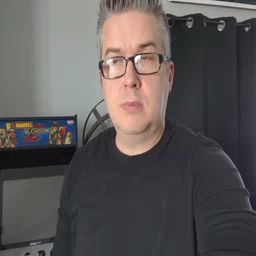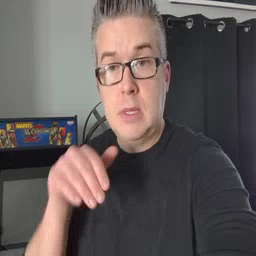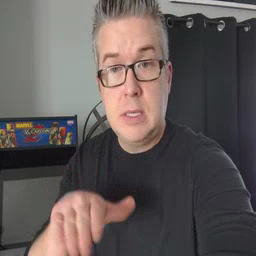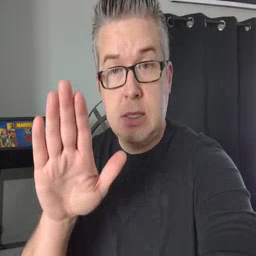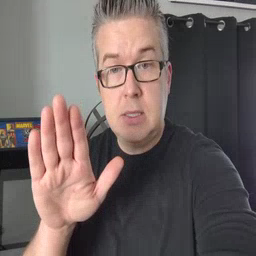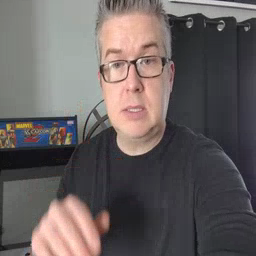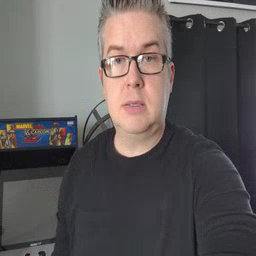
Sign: into